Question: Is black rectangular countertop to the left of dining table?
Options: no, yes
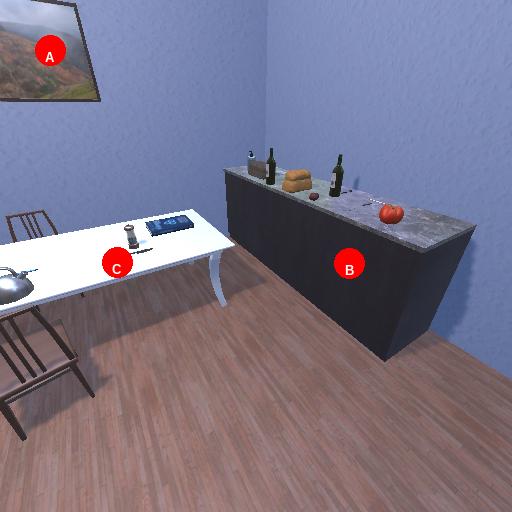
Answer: no